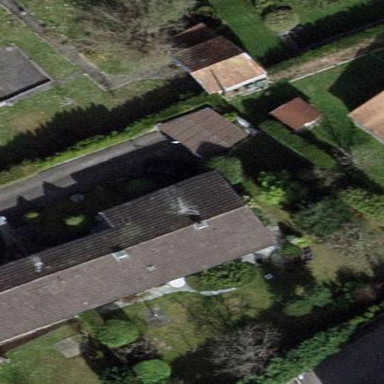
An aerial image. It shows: Garden enclosed by fence.